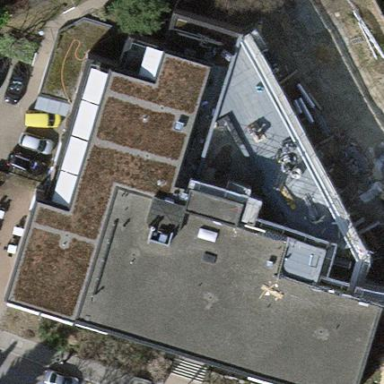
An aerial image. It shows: Nursing home building with flat roof.